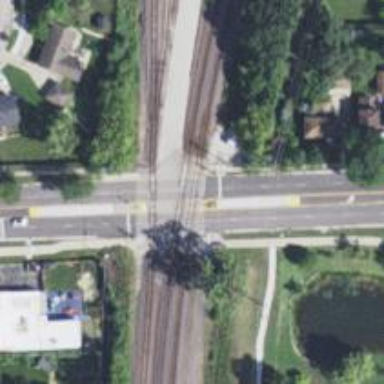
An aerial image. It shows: Level crossing at the railway with full barrier.